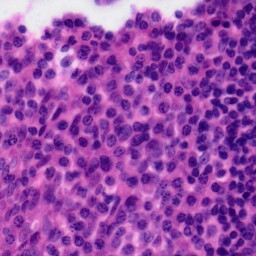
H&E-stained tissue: Tonsil